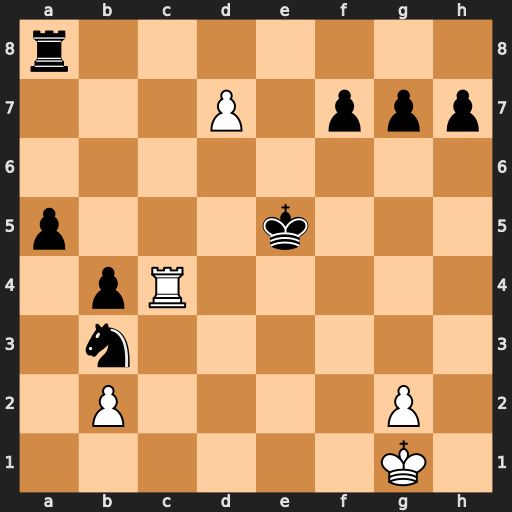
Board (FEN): r7/3P1ppp/8/p3k3/1pR5/1n6/1P4P1/6K1
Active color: w
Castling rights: -
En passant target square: -
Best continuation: Rc8 Rxc8 dxc8=Q